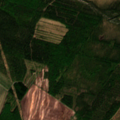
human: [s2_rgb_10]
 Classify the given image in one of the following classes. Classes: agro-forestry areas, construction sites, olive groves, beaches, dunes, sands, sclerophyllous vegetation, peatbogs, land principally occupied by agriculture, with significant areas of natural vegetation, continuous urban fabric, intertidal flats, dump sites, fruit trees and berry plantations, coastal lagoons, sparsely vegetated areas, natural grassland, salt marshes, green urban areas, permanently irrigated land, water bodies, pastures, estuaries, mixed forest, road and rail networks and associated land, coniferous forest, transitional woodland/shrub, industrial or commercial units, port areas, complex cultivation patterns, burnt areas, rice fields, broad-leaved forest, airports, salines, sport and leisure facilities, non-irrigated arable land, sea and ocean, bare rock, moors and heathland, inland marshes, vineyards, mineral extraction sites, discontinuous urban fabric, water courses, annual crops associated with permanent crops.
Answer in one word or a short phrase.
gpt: non-irrigated arable land, coniferous forest, mixed forest